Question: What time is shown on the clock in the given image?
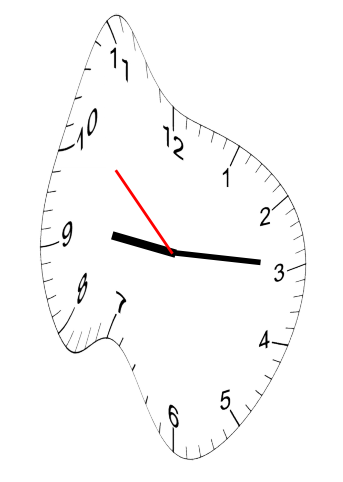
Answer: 09:14:52